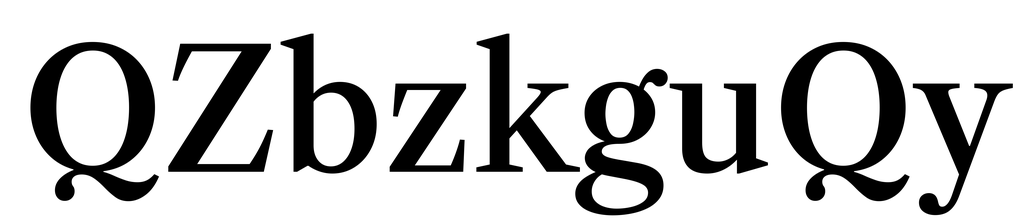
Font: LibreCaslonText_Medium